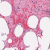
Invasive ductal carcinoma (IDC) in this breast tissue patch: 0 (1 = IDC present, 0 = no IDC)